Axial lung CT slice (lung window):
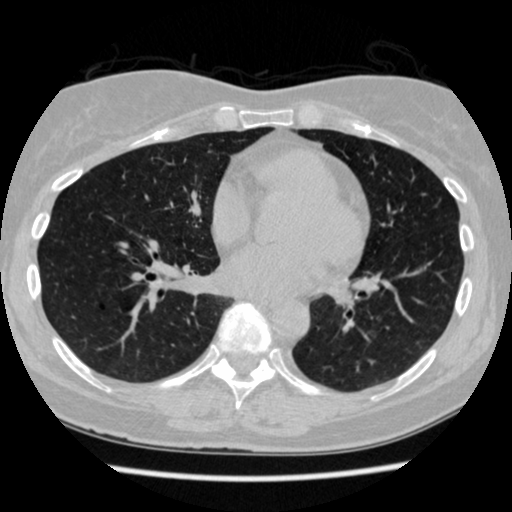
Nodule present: no